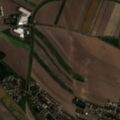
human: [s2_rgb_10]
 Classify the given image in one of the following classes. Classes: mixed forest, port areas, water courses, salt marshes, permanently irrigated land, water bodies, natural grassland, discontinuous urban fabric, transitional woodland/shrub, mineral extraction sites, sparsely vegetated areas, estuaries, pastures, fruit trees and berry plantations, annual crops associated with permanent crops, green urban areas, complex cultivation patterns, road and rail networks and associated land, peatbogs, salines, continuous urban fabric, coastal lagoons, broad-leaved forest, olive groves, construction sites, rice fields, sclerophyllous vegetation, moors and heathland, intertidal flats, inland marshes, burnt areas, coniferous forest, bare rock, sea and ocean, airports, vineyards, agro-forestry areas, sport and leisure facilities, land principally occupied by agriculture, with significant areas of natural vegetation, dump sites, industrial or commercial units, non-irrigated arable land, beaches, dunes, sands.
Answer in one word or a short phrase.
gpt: discontinuous urban fabric, industrial or commercial units, non-irrigated arable land